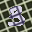
Label: 3